Question: I'm editing a page in Chrome with "Inspect element" to make style edits before commiting to my CSS stylesheet.
I'm editing a ':before' pseudo-element on a list to show a hashtag symbol with a green background, and had it looking like a leaf for a second, but upon saving the changes exactly as entered in the preview they're not being displayed on loading the page.
Screenshot of what I saved: and what I got:

Basically the 'border-top-left-radius' and 'border-bottom-right-radius' were on zero by default, but setting
'''
border-bottom-right-radius: 50px;
border-top-left-radius: 50px;
'''
allowed me to get that effect. I thought at first perhaps the browser had changed its values for 'border-top-right' and 'border-bottom-left' but declaring these as zero didn't change things. I understand that what you see with the inspect tool isn't always what's actually computed though.
The relevant CSS is
'''
content: " #";
opacity: 1;
border-bottom-right-radius: 50px;
border-top-left-radius: 50px;
text-shadow: #175F0A 1px 1px 0px;
margin-right: 11px;
color: #fff;
background: #81B681;
font-weight: bold;
text-align: center;
border-radius: 28px;
padding-left: 6px;
padding-right: 7px;
padding-top: 4px;
padding-bottom: 5px;
line-height: 2;
border-bottom-left-radius: 0px;
border-top-right-radius: 0px;
'''
This is odd - I've <URL> and it's retaining my style... Guessing I've contradicted somewhere, looking now unless anyone can spot it?
<URL>
Final, working version <URL>
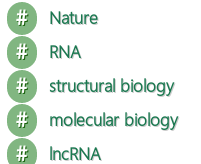
Answer: To get that shape, you have to set
'''
.test {
width: 100px;
height: 100px;
top: 20px;
left: 20px;
background-color: green;
border-radius: 100% 0px;
}
'''
<URL>
Since there seems to be confusion about the radius in percentages: border-radius: 50%; gives you a circle.
Any value higher than that must be paired with a lower that 50% "on the other side" to be effective.
If I don't set the second (and fourth) corner to 0px, I can't get the 100% in the first and third